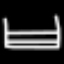
Label: bed